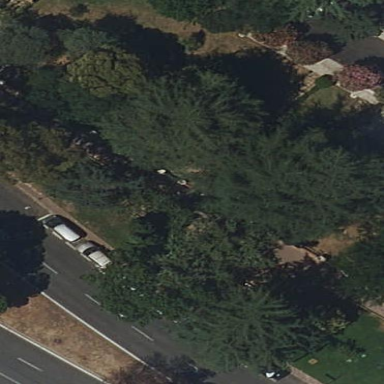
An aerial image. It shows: Garden with kerb barrier.